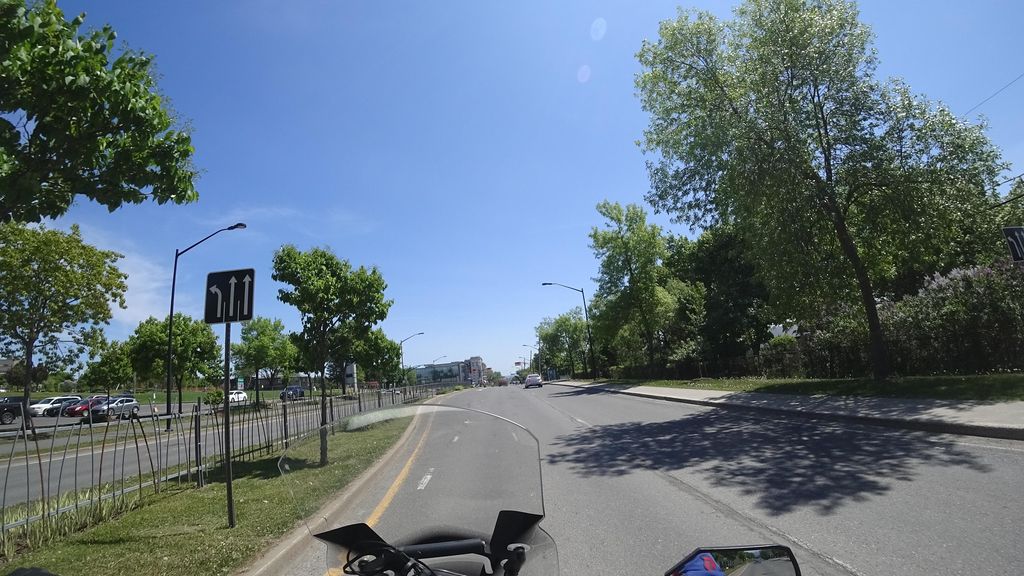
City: quebec_city